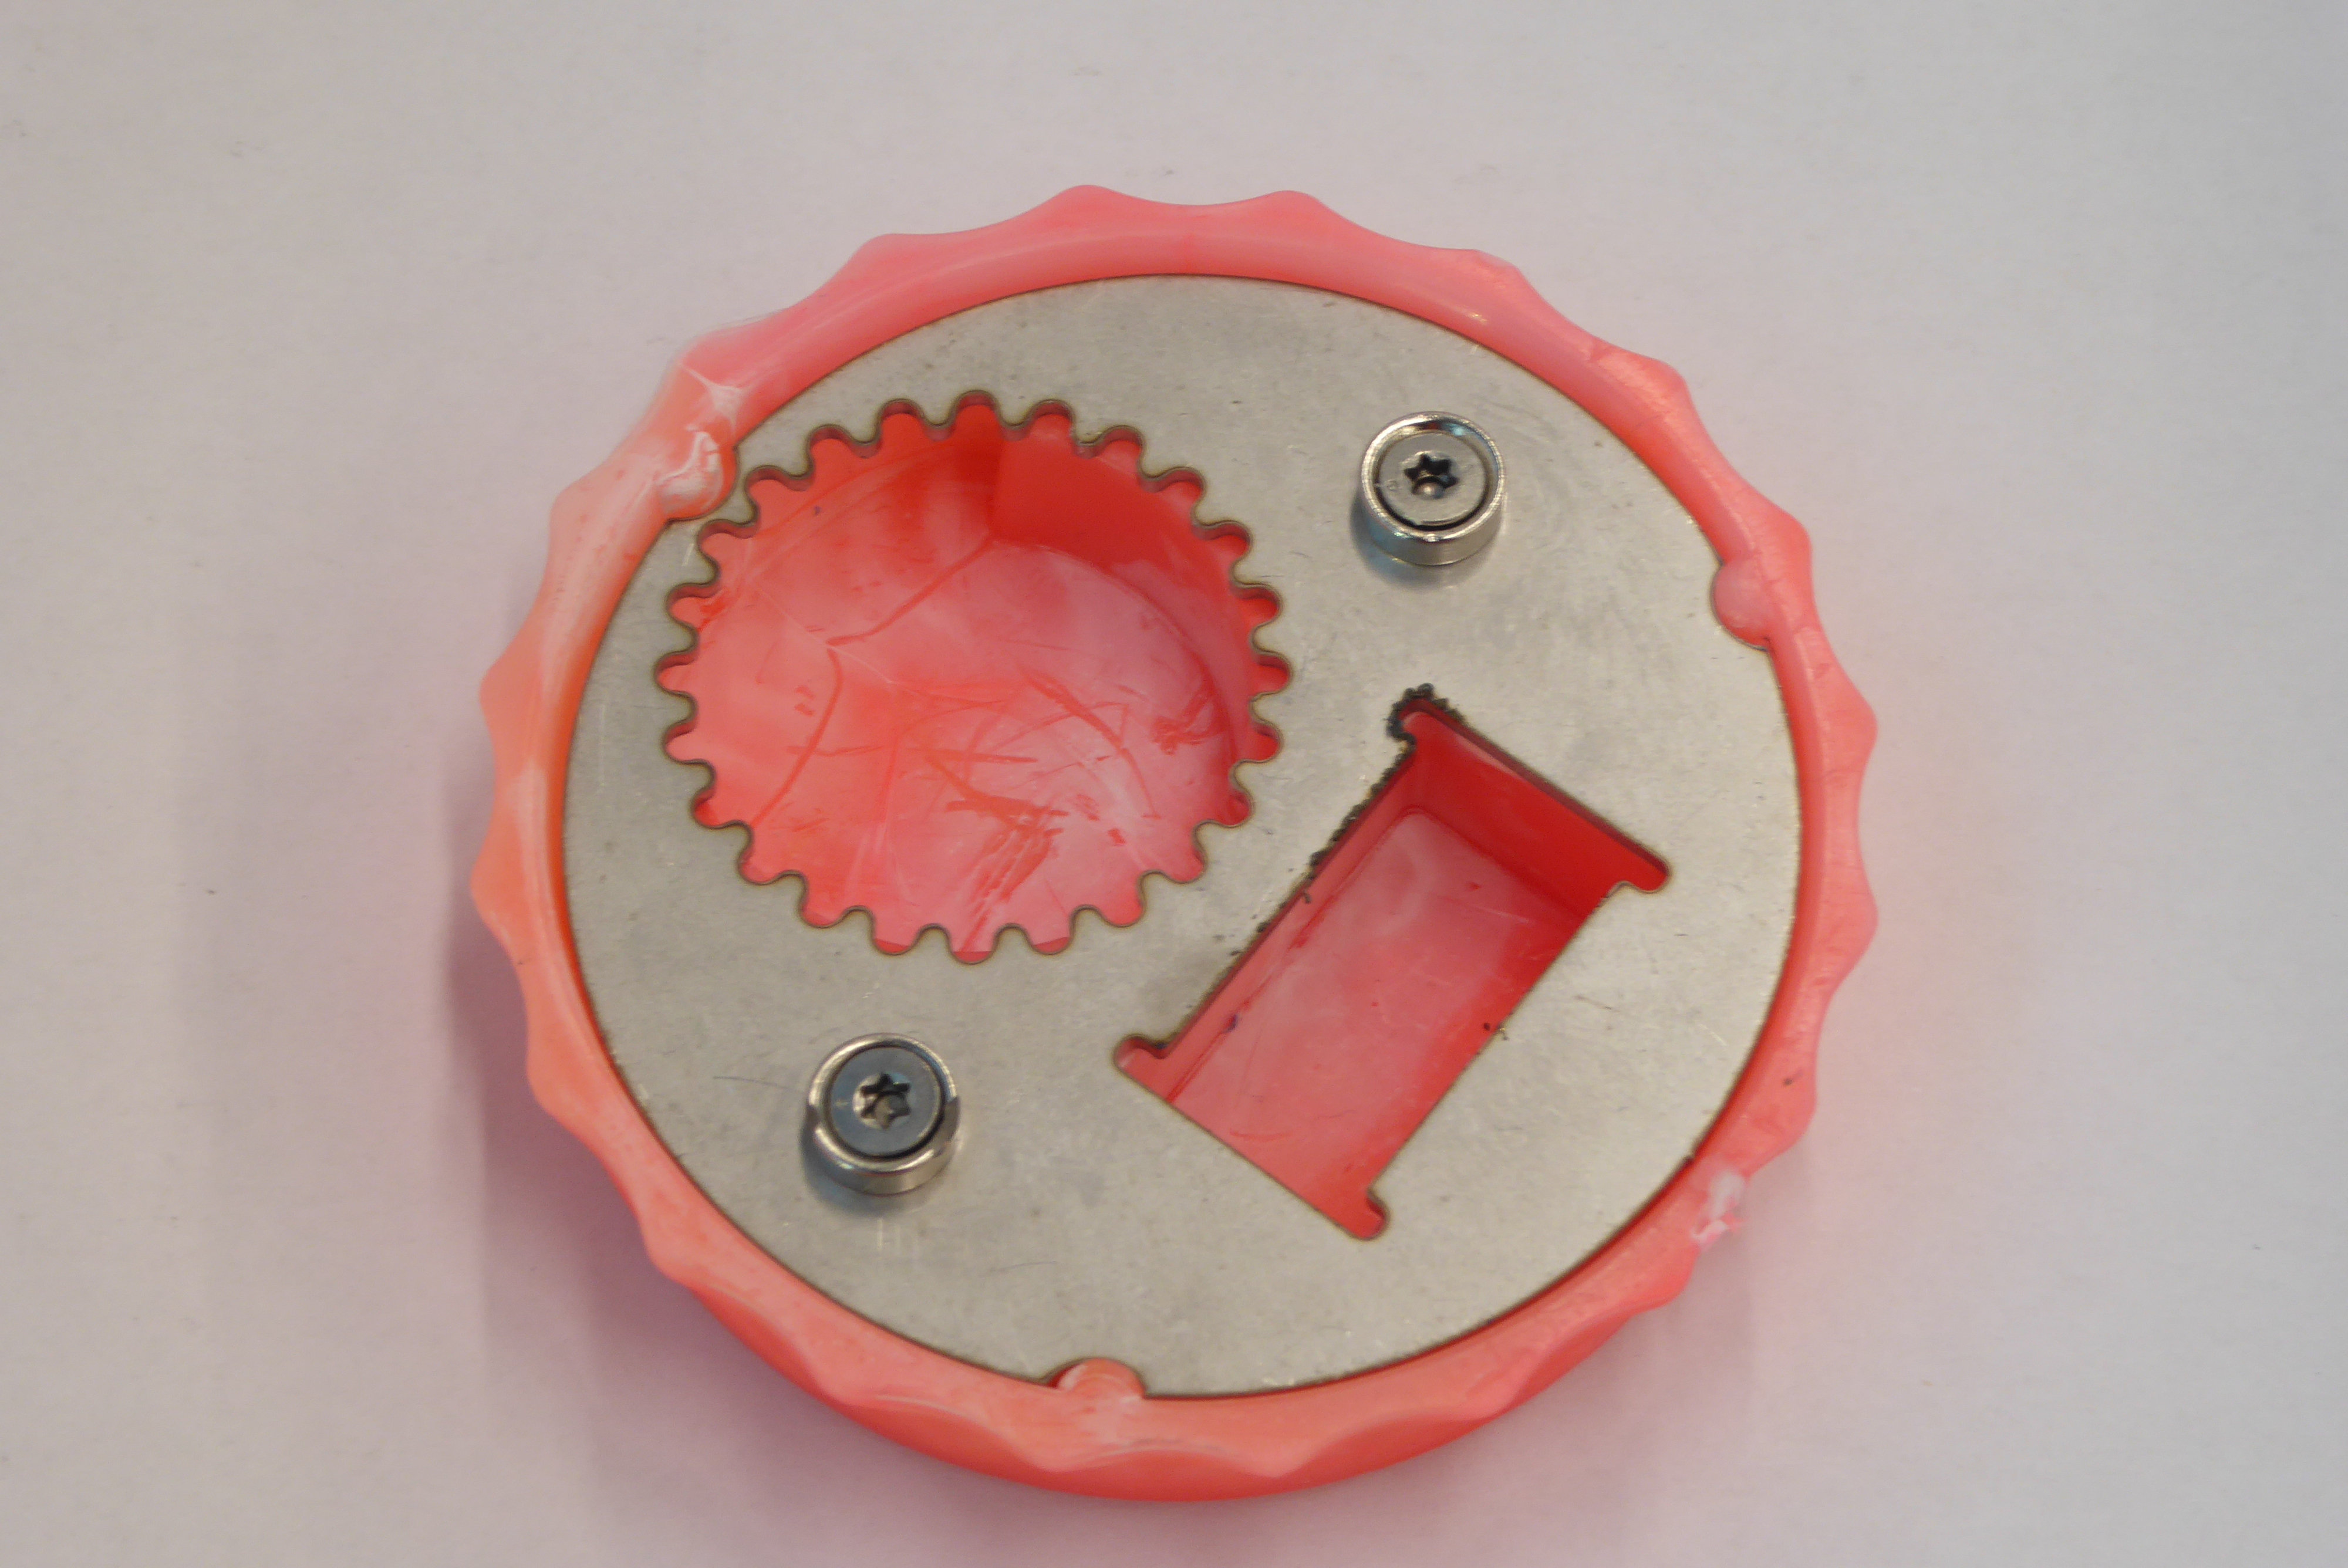
Label: Bottle Opener